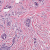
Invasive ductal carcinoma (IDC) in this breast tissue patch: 1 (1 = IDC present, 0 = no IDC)